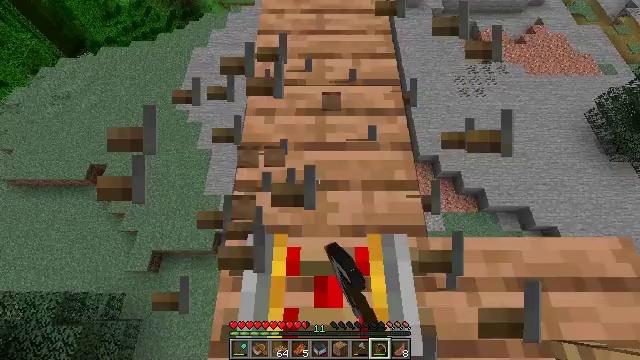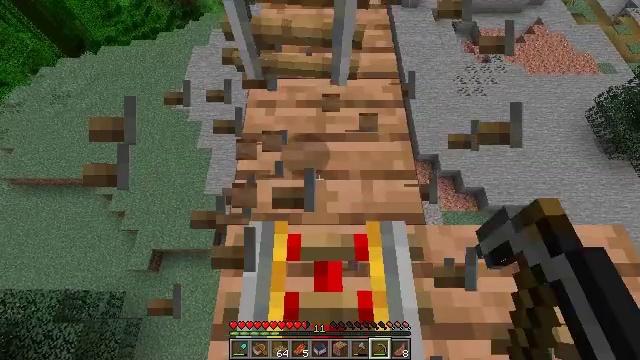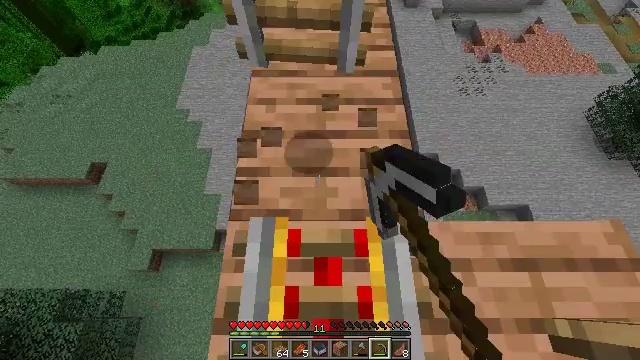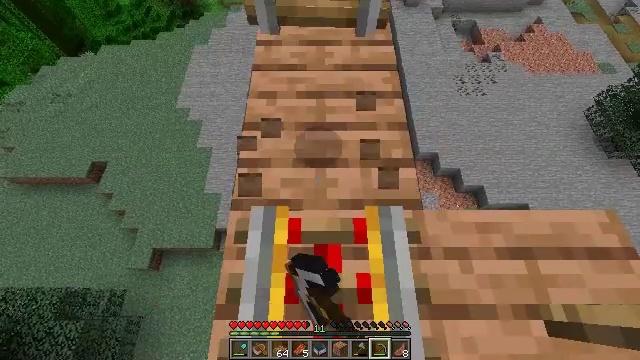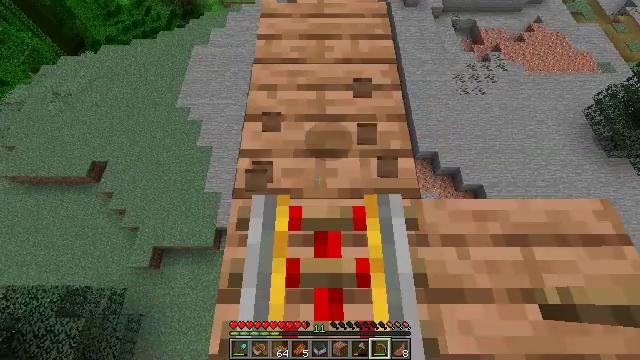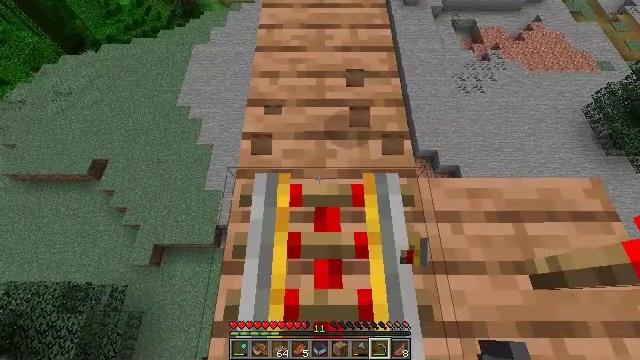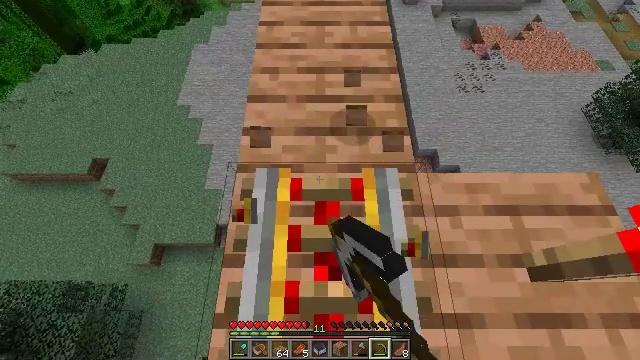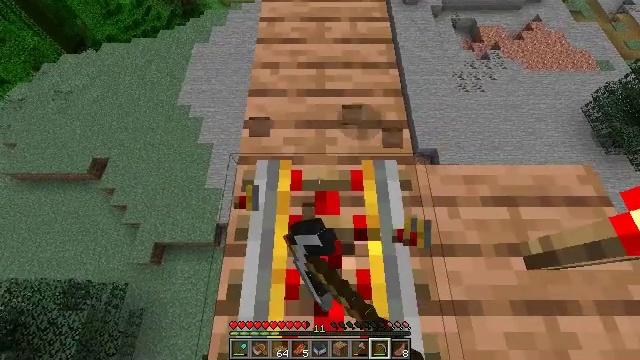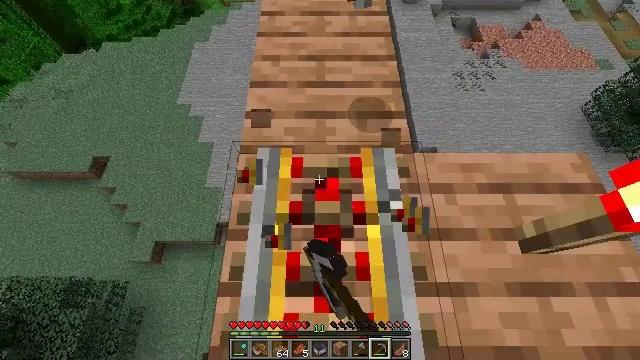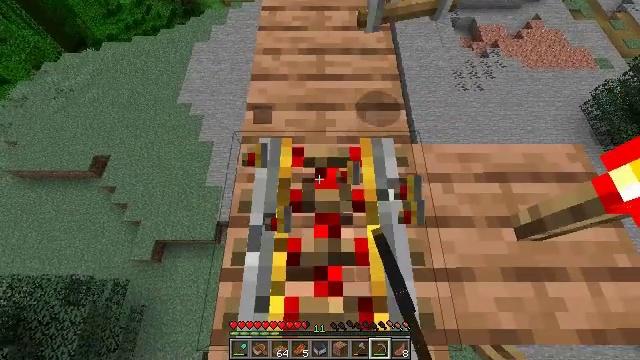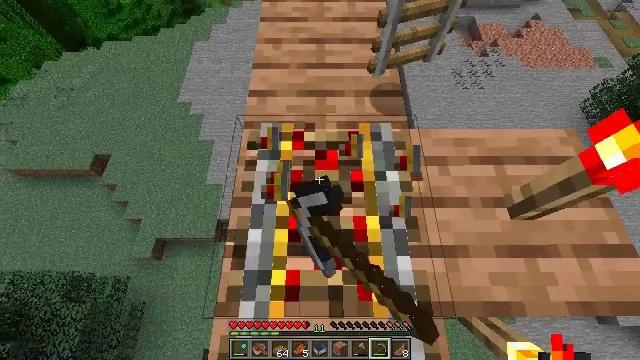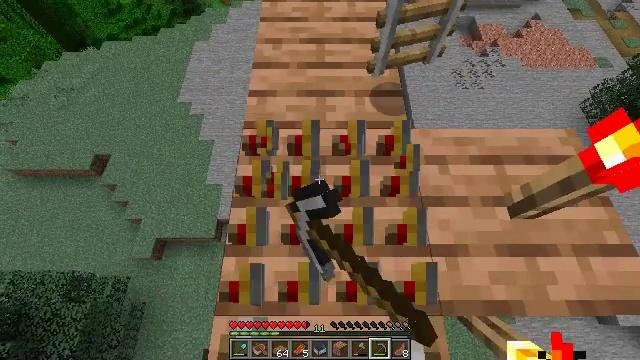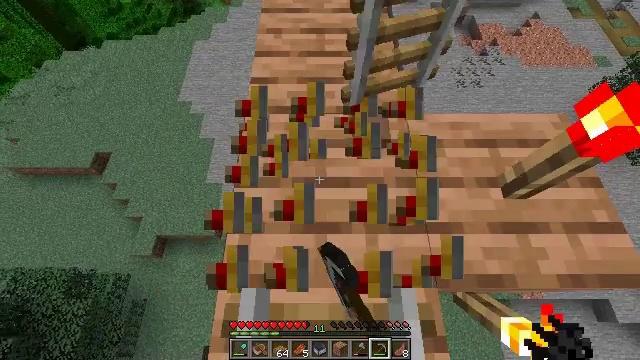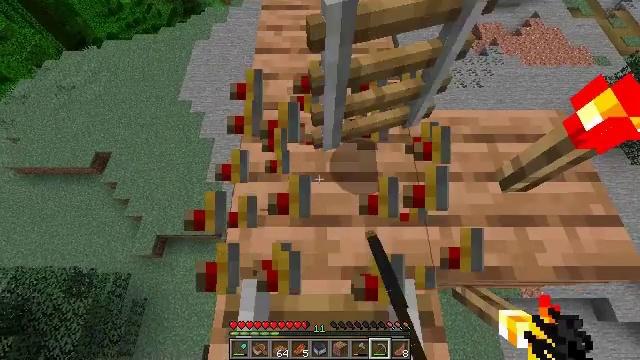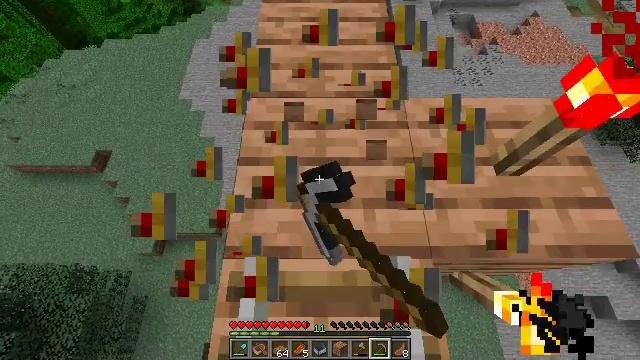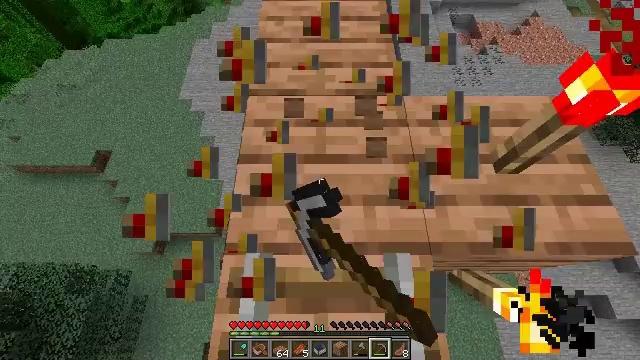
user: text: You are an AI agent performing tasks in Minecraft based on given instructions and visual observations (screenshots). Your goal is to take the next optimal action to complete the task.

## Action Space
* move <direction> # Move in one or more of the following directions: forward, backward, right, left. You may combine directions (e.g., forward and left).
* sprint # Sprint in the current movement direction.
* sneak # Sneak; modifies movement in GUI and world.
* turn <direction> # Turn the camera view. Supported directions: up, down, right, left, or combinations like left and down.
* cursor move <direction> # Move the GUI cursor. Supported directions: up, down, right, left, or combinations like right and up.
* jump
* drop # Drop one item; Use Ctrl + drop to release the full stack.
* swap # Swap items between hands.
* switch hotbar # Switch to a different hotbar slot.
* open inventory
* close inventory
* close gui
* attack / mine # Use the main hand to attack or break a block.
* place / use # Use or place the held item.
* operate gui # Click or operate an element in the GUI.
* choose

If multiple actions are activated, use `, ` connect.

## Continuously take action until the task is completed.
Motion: motion action
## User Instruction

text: Retrieve the powered rail for later use.
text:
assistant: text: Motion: move back, sneak, attack / mine
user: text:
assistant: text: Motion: move back, sneak, attack / mine
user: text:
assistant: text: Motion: move back, sneak, attack / mine
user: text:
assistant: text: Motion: move back, sneak, attack / mine
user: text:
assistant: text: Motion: move back, sneak, attack / mine
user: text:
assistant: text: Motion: move back, sneak, attack / mine
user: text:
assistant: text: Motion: move back, sneak, attack / mine
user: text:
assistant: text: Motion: move back, sneak, attack / mine
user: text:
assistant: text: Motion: move back, sneak, attack / mine
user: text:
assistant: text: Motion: move back, sneak, attack / mine
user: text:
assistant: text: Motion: move back, sneak, attack / mine
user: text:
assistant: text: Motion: move back, sneak, attack / mine
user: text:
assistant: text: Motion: move back, sneak, attack / mine
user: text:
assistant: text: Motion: move back, sneak, attack / mine
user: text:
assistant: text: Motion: move back, sneak, attack / mine
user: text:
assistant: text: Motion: sneak, attack / mine